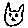
Label: cat